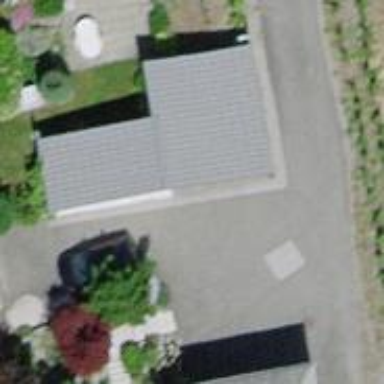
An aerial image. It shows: Shed building.